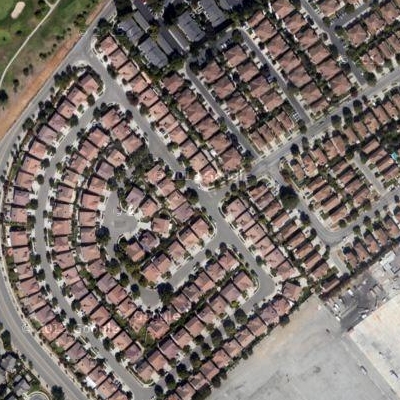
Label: fResident